Question: In order to obtain a graphical representation of the behaviour of a fluid it is common practice to plot its streamlines.
For a given two-dimensional fluid with speed components u = Ky (where K is a constant, for example: K = 5), the streamline equation can be obtained integrating the flow velocity field components as follows:
Streamline equation: dx/u = dy/v
The solved equation looks like this: A = B + C (where A is the solution of the first integral, B is the solution of the second integral and C is an integration constant).
Once we have achieved this, we can start plotting a streamline by simply assigning a value to C, for example: C = 1, and plotting the resulting equation. That would generate a single streamline, so in order to get more of them you need to iterate this last step assigning a different value of C each time.
I have successfully plotted the streamlines of this particular flow by letting matlab <URL> the equation symbolically and using 'ezplot' to produce a graphic as follows:
'''
syms x y
K = 5; %Constant.
u = K*x; %Velocity component in x direction.
v = -K*y; %Velocity component in y direction.
A = int(1/u,x); %First integral.
B = int(1/v,y); %Second integral.
for C = -10:0.1:10; %Loop. C is assigned a different value in each iteration.
eqn = A == B + C; %Solved streamline equation.
ezplot(eqn,[-1,1]); %Plot streamline.
hold on;
end
axis equal;
axis([-1 1 -1 1]);
'''
This is the result:

The problem is that for some particular regions of the flow 'ezplot' is not accurate enough and doesn't handle singularities very well (asymptotes, etc.). That's why a standard "numeric" 'plot' seems desirable, in order to obtain a better visual output.
The challenge here is to convert the symbolic streamline solution into an explicit expression that would be compatible with the standard 'plot' function.
I have tried to do it like this, using 'subs' and 'solve' with no success at all (Matlab throws an error).
'''
syms x y
K = 5; %Constant.
u = K*x; %Velocity component in x direction.
v = -K*y; %Velocity component in y direction.
A = int(1/u,x); %First integral.
B = int(1/v,y); %Second integral.
X = -1:0.1:1; %Array of x values for plotting.
for C = -10:0.1:10; %Loop. C is assigned a different value in each iteration.
eqn = A == B + C; %Solved streamline equation.
Y = subs(solve(eqn,y),x,X); %Explicit streamline expression for Y.
plot(X,Y); %Standard plot call.
hold on;
end
'''
This is the error that is displayed on the command window:
'''
Error using mupadmex
Error in MuPAD command: Division by zero.
[_power]
Evaluating: symobj::trysubs
Error in sym/subs>mupadsubs (line 139)
G =
mupadmex('symobj::fullsubs',F.s,X2,Y2);
Error in sym/subs (line 124)
G = mupadsubs(F,X,Y);
Error in Flow_Streamlines (line 18)
Y = subs(solve(eqn,y),x,X); %Explicit
streamline expression for Y.
'''
So, how should this be done?
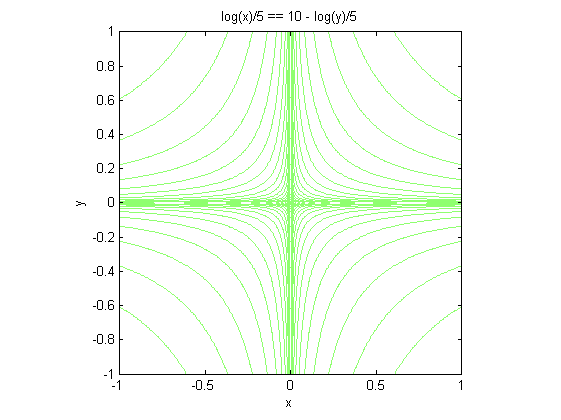
Answer: Since you are using 'subs' many times, 'matlabFunction' is more efficient. You can use 'C' as a parameter, and solve for 'y' in terms of both 'x' and 'C'. Then the 'for' loop is very much faster:
'''
syms x y
K = 5; %Constant.
u = K*x; %Velocity component in x direction.
v = -K*y; %Velocity component in y direction.
A = int(1/u,x); %First integral.
B = int(1/v,y); %Second integral.
X = -1:0.1:1; %Array of x values for plotting.
syms C % C is treated as a parameter
eqn = A == B + C; %Solved streamline equation.
% Now solve the eqn for y, and make it into a function of 'x' and 'C'
Y=matlabFunction(solve(eqn,y),'vars',{'x','C'})
for C = -10:0.1:10; %Loop. C is assigned a different value in each iteration.
plot(X,Y(X,C)); %Standard plot call, but using the function for 'Y'
hold on;
end
'''